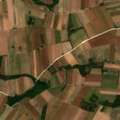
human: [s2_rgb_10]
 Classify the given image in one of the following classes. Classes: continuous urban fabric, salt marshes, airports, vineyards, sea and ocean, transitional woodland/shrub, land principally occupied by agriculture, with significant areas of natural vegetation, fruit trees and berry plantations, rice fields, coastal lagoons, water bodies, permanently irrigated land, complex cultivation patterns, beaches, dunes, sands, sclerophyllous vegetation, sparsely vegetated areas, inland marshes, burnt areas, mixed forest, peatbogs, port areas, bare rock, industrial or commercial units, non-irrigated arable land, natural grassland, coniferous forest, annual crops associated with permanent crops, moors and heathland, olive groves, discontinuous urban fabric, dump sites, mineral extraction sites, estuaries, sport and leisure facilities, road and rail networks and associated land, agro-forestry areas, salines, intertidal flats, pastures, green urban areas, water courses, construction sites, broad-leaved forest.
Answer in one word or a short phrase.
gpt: non-irrigated arable land, land principally occupied by agriculture, with significant areas of natural vegetation